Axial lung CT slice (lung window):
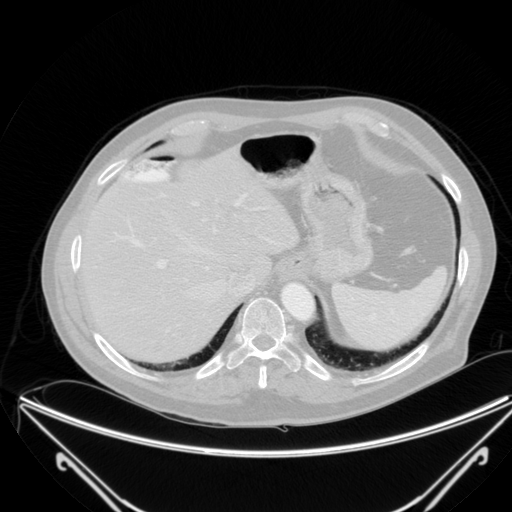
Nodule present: no